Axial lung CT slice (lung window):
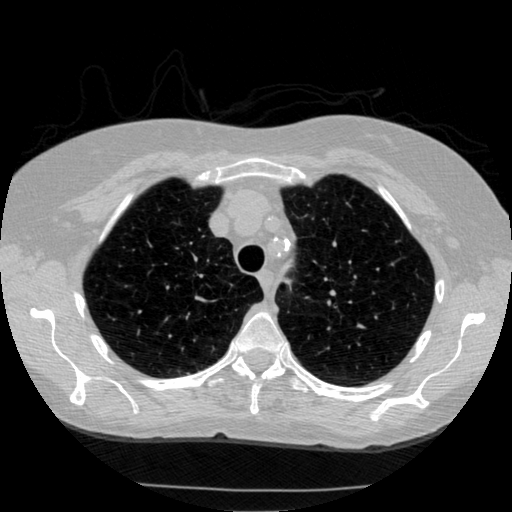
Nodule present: no